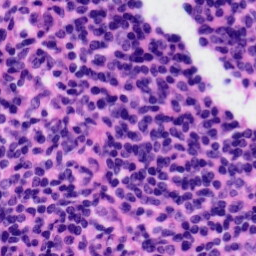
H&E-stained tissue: Tonsil